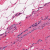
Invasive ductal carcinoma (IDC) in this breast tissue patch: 0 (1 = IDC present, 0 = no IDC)